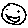
Label: smiley face